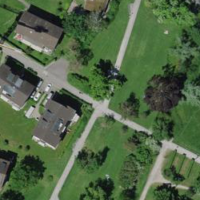
EUNIS habitat code: 53
Species observed at this site:
Cyanistes caeruleus
Prunus padus
Juncus inflexus
Prunus spinosa
Hedera helix
Juncus effusus
Buxus sempervirens